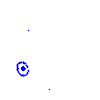
Particle: pion